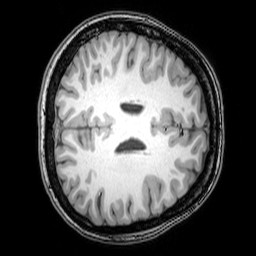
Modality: T1w
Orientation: axial
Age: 23
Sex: female
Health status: healthy
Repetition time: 0.081 s
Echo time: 0.037 s